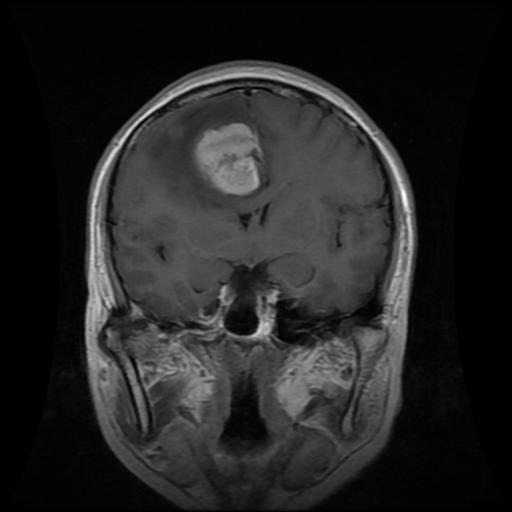
Label: meningioma